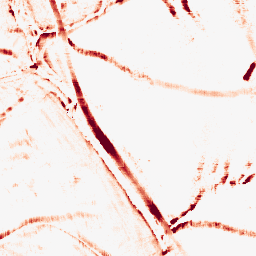
Category: morphological
Decomposition family: morphological_rect
Decomposition parameters: operation: opening
width: 10
height: 10
Upsampling method: quartic
Upsampling parameters: scale: 4
Upsampling scale: 4